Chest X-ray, AP view. Patient: 51 years old, sex F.
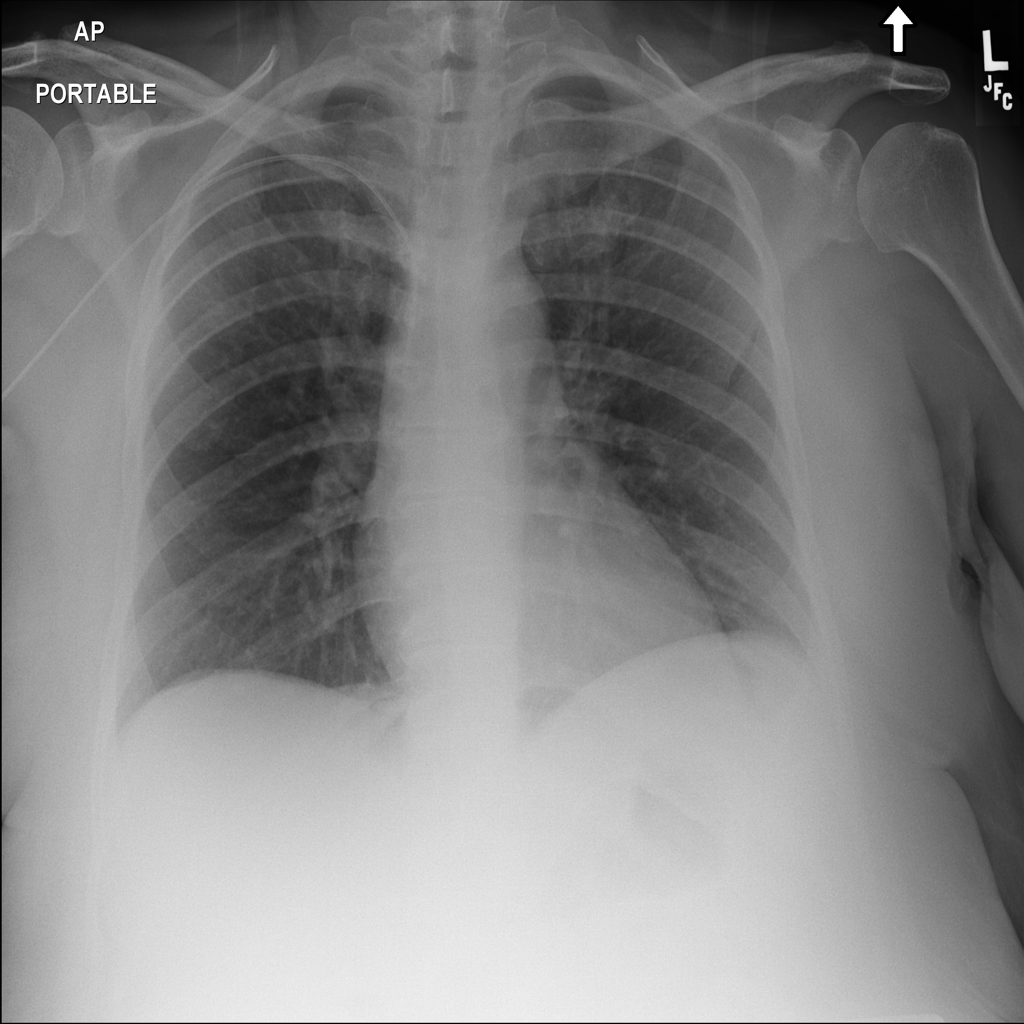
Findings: No Finding